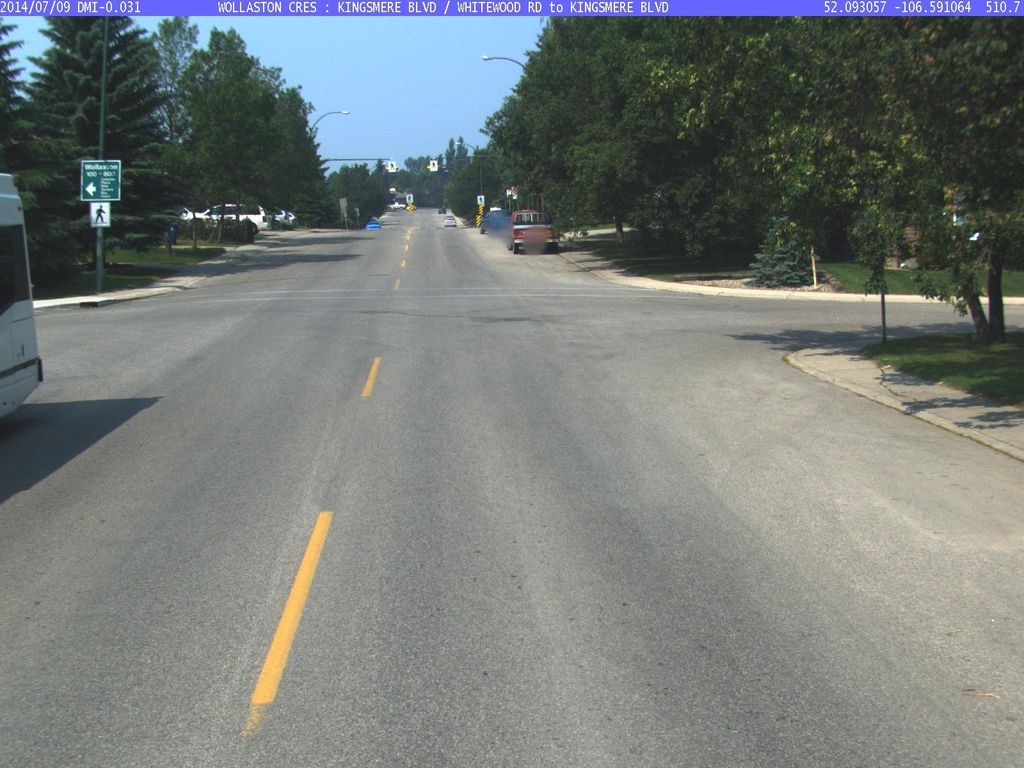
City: saskatoon